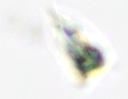
Label: Tintinnid